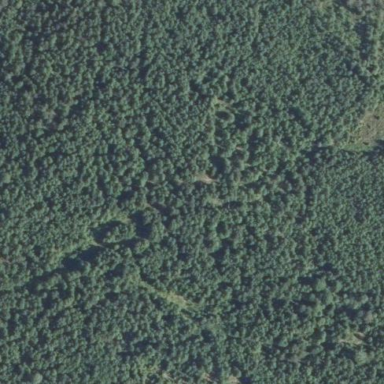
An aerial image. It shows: Woodland consisting mainly of needle-leaved trees.